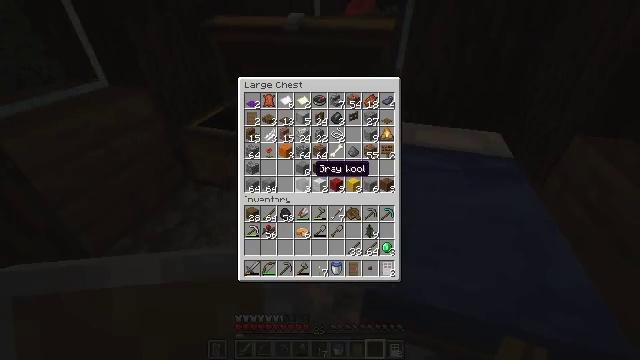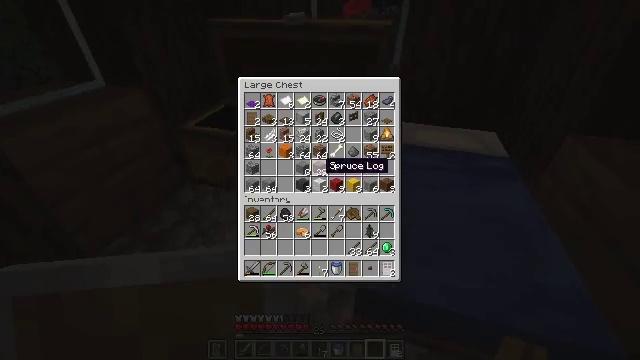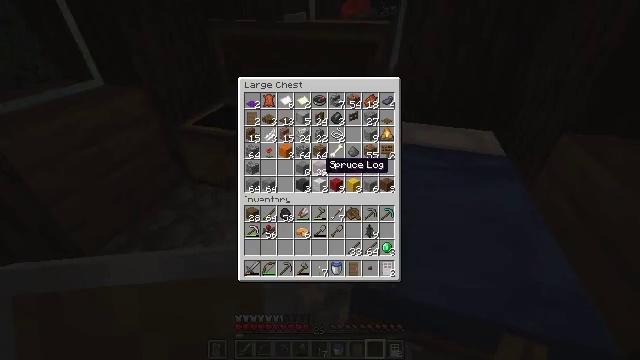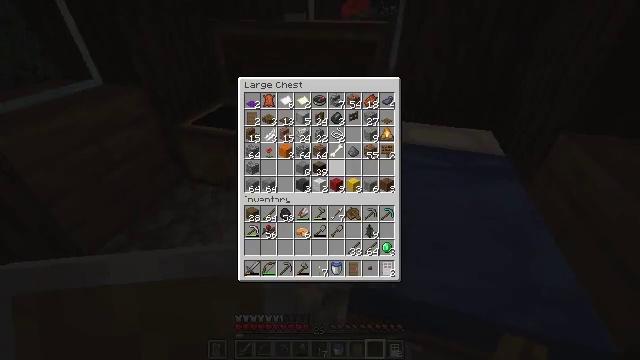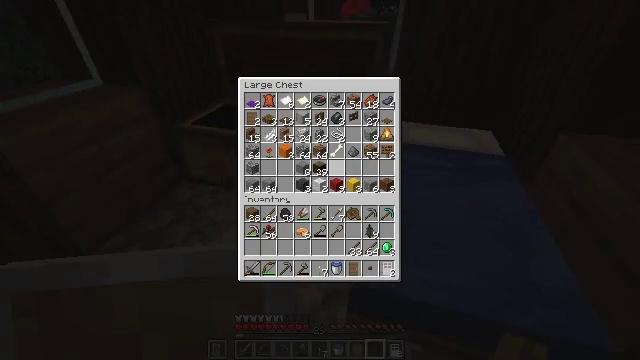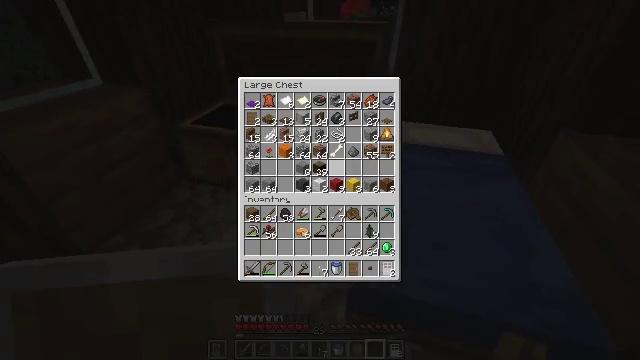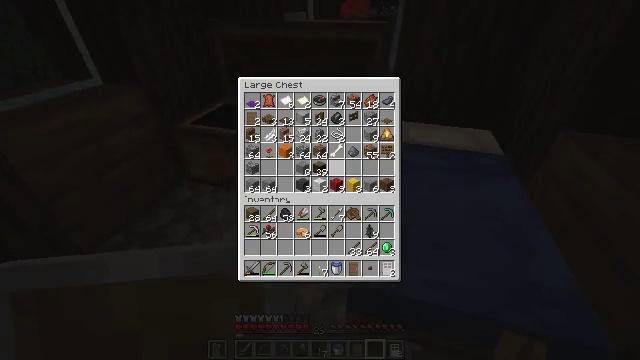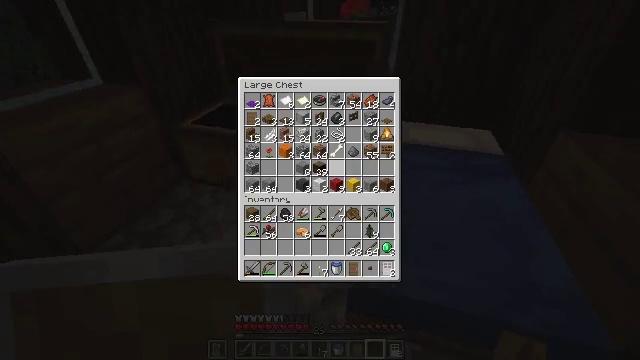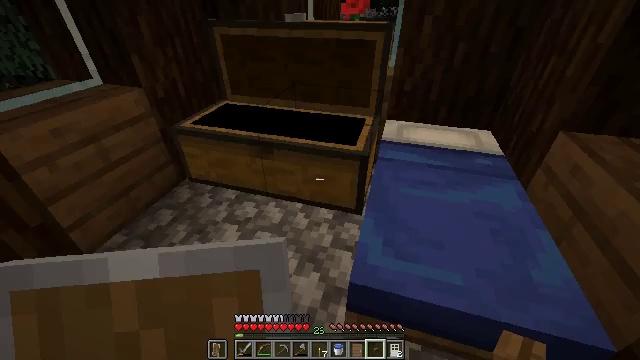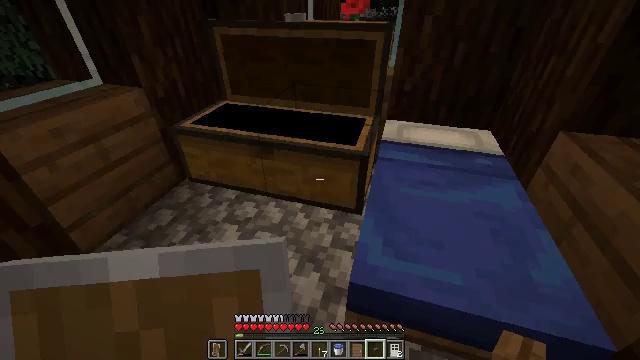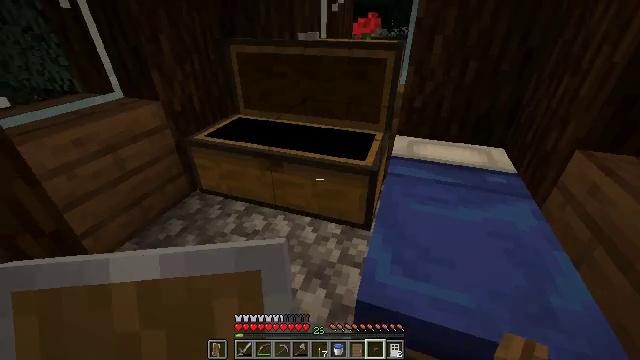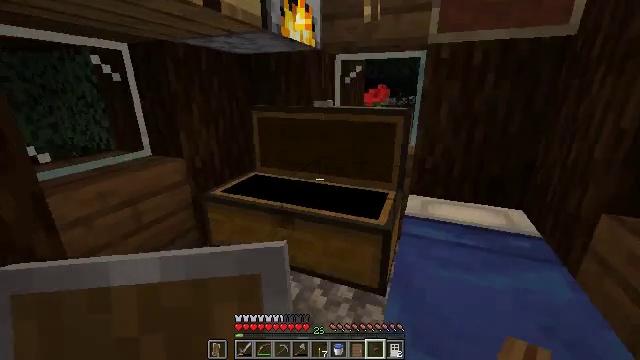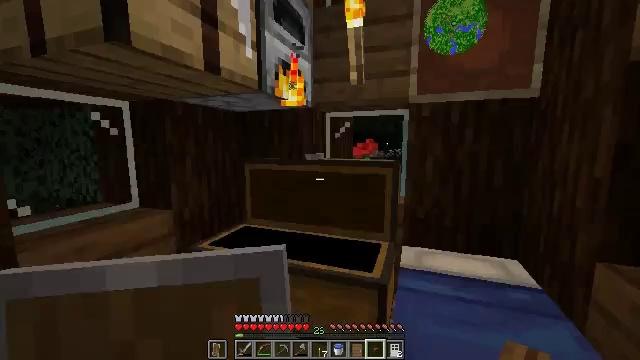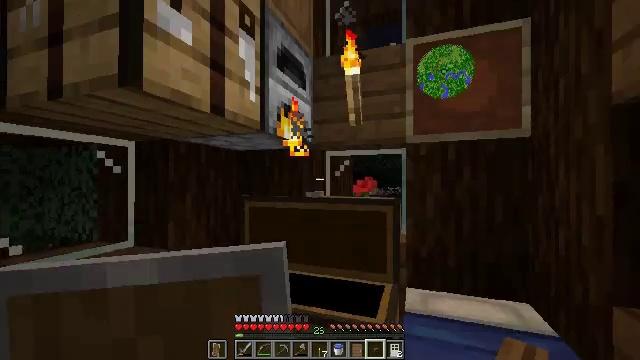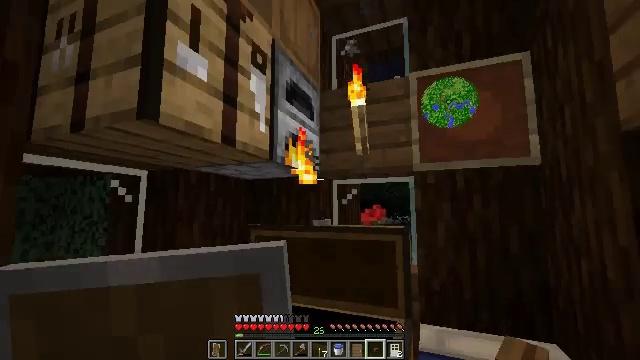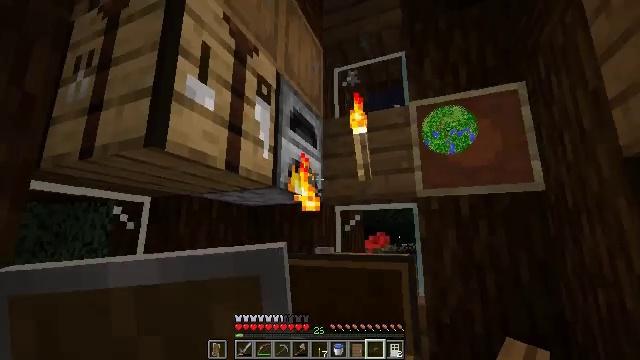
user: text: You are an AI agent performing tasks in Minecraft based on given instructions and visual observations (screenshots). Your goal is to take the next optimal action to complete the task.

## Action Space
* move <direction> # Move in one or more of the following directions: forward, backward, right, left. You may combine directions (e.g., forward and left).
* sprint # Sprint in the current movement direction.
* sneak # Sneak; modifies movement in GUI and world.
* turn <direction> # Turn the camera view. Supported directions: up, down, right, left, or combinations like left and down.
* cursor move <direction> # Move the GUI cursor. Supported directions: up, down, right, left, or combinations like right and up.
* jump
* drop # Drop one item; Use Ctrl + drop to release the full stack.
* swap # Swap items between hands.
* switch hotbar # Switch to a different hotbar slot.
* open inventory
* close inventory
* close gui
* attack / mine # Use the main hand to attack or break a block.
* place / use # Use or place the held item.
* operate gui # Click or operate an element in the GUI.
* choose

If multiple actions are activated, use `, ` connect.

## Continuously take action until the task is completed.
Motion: motion action
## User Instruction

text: Make a spruce button from spruce planks.
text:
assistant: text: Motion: cursor move right
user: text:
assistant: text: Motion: no_op
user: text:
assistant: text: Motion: cursor move right
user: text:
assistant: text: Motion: no_op
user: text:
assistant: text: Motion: no_op
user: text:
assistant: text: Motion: no_op
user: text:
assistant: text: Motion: no_op
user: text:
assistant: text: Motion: no_op
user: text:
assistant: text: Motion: close gui
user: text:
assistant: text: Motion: turn left and up
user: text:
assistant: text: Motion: turn left and up
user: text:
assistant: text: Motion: turn right and up
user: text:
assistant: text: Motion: turn up
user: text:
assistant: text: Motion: turn left and up
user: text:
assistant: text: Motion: turn up
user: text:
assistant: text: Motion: turn up
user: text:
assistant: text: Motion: turn left and up
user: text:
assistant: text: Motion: turn left and up
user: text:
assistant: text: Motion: turn right and up
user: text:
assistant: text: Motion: turn up
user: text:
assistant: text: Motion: no_op
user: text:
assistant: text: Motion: use / place
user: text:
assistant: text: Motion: use / place
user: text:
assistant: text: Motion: no_op
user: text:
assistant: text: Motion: no_op
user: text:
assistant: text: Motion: no_op
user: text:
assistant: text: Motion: open gui
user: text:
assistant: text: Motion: no_op
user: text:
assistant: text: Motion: no_op
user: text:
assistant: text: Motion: no_op